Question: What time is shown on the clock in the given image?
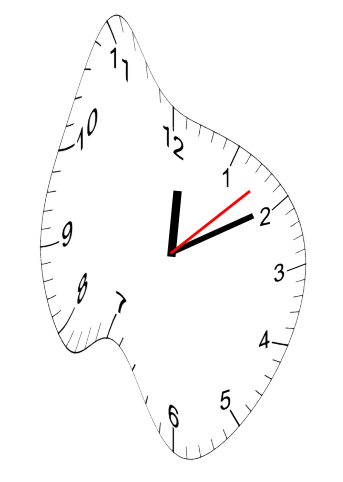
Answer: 12:10:08